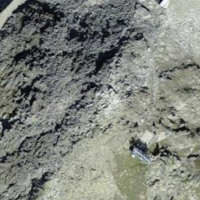
EUNIS habitat code: 48
Species observed at this site:
Saxifraga oppositifolia
Geum reptans